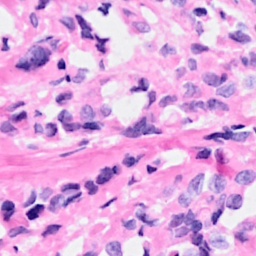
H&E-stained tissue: Breast